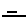
Label: line